Aerial crown-view tile of a tropical tree (Barro Colorado Island, Panama), acquired 20240813:
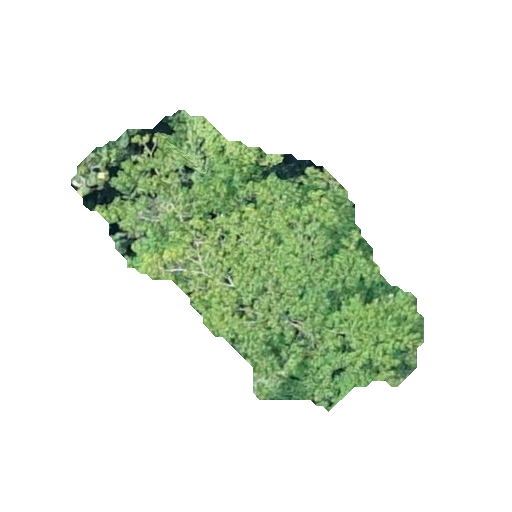
Species: Hura crepitans
GBIF accepted scientific name: Hura crepitans
Crown area: 86.235 m²